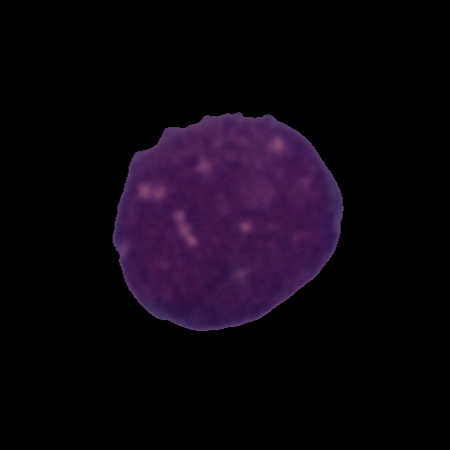
Label: cancer